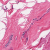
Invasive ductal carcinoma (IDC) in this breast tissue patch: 0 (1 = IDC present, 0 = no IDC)